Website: bh-photo
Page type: receipt
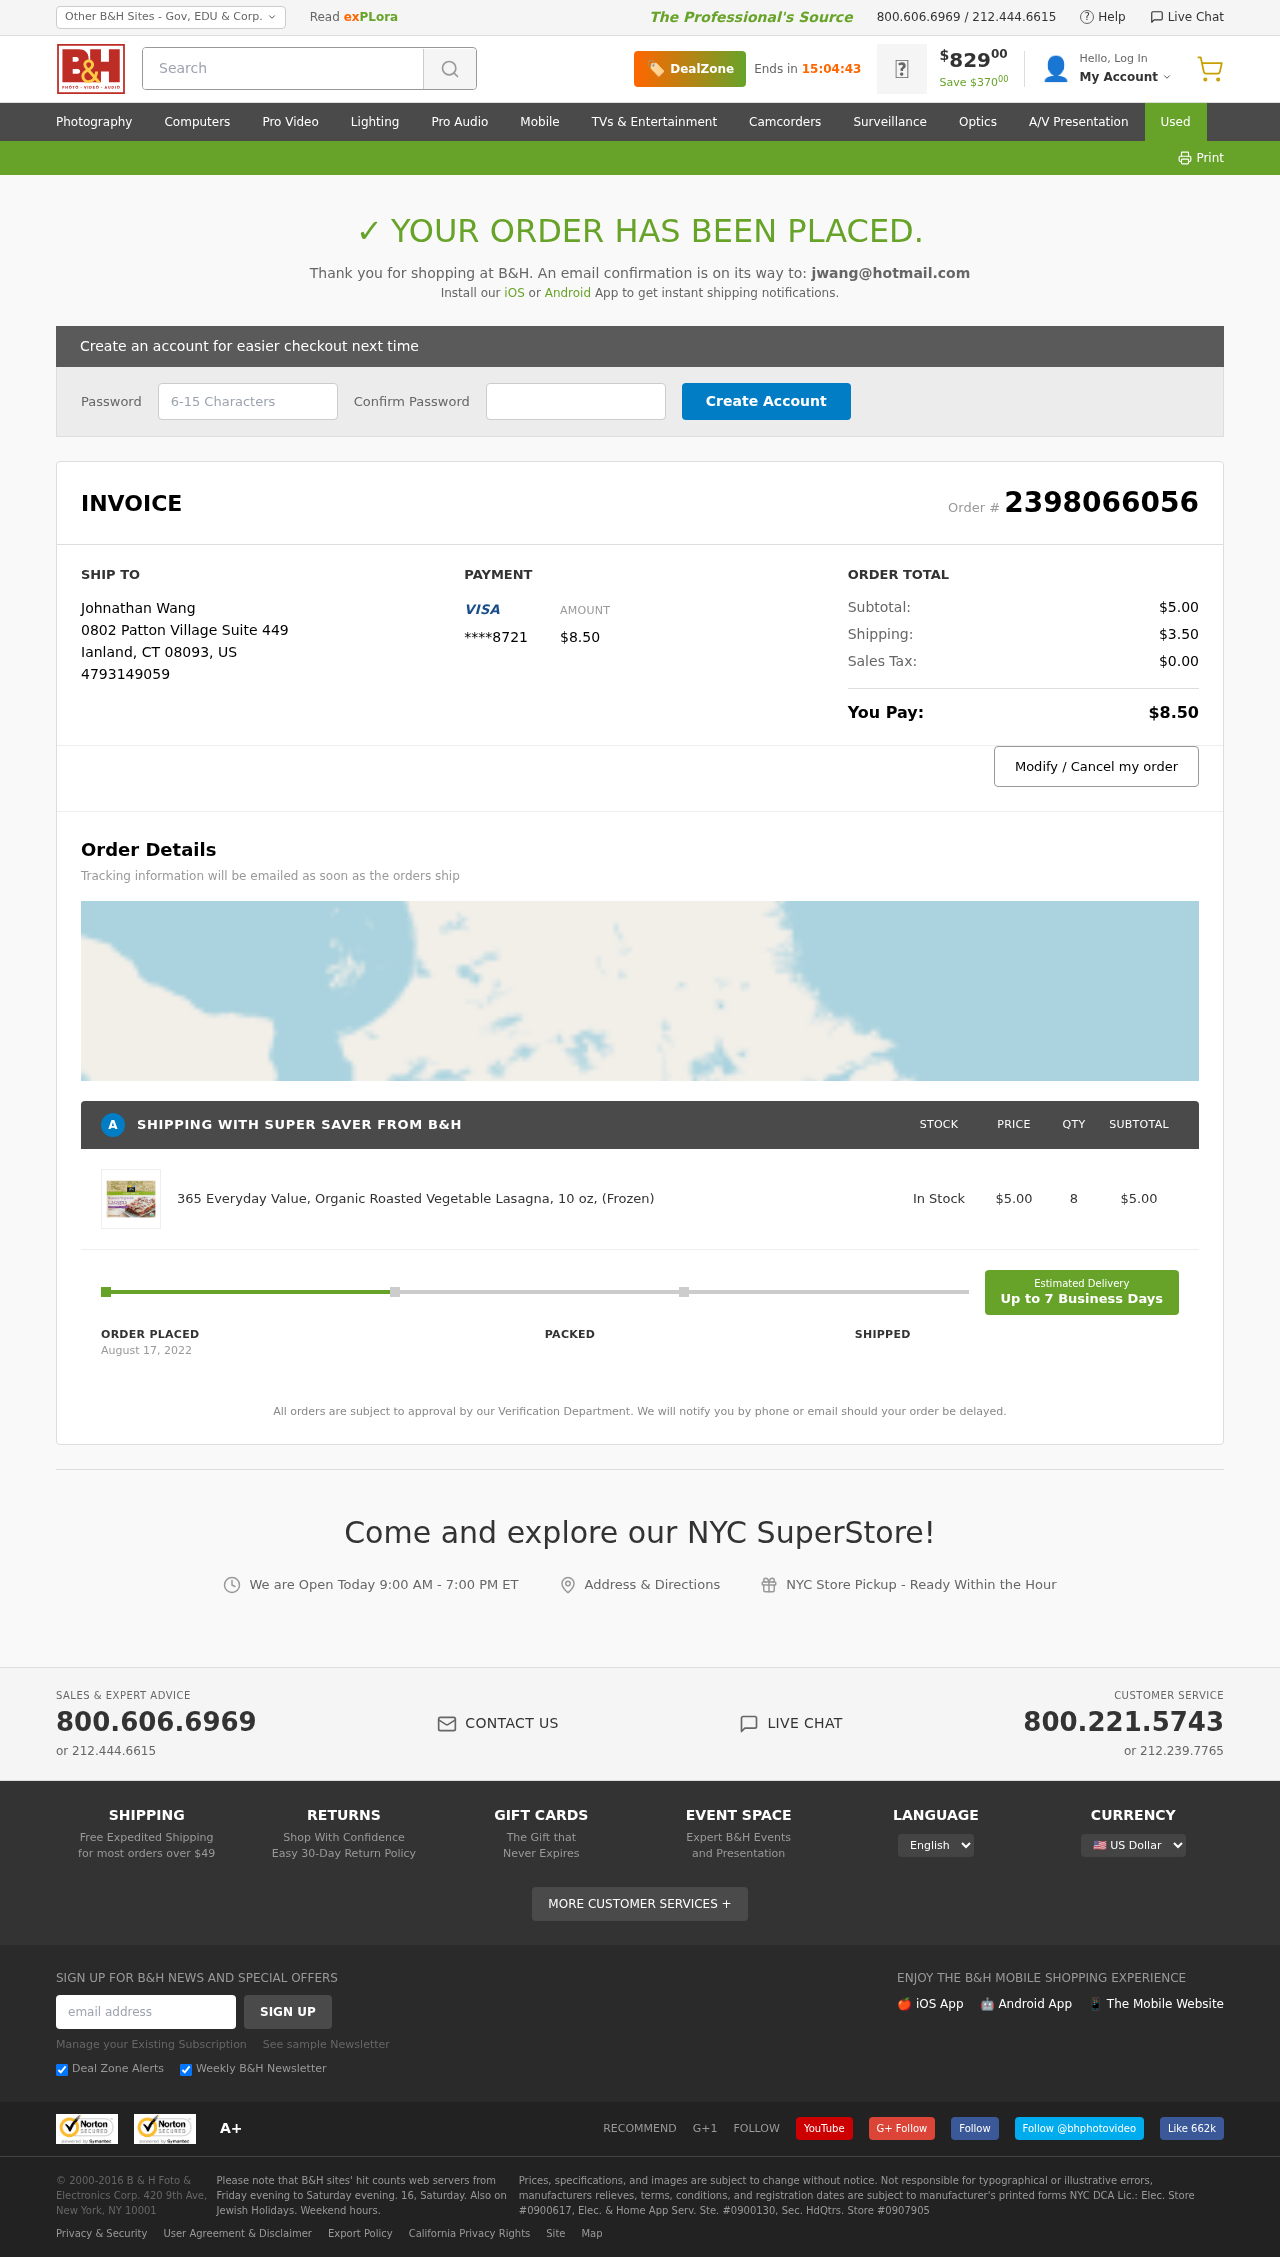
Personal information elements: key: PII_CARD_LAST4
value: ****8721
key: PII_CITY
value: Ianland
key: PII_COUNTRY_CODE
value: US
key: PII_EMAIL
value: jwang@hotmail.com
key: PII_FULLNAME
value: Johnathan Wang
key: PII_PHONE
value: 4793149059
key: PII_POSTCODE
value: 08093
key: PII_STATE_ABBR
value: CT
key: PII_STREET
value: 0802 Patton Village Suite 449
Product elements: key: PRODUCT1_NAME
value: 365 Everyday Value, Organic Roasted Vegetable Lasagna, 10 oz, (Frozen)
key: PRODUCT1_PRICE
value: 5
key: PRODUCT1_QUANTITY
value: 8
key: PRODUCT1_SUBTOTAL
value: $5.00
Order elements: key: ORDER_ID
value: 2398066056
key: ORDER_TOTAL
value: $8.50
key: ORDER_SUBTOTAL
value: $5.00
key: ORDER_SHIPPING_COST
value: $3.50
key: ORDER_TAX
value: $0.00
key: ORDER_DATE
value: August 17, 2022
Search elements: key: HEADER_SEARCH
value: Search